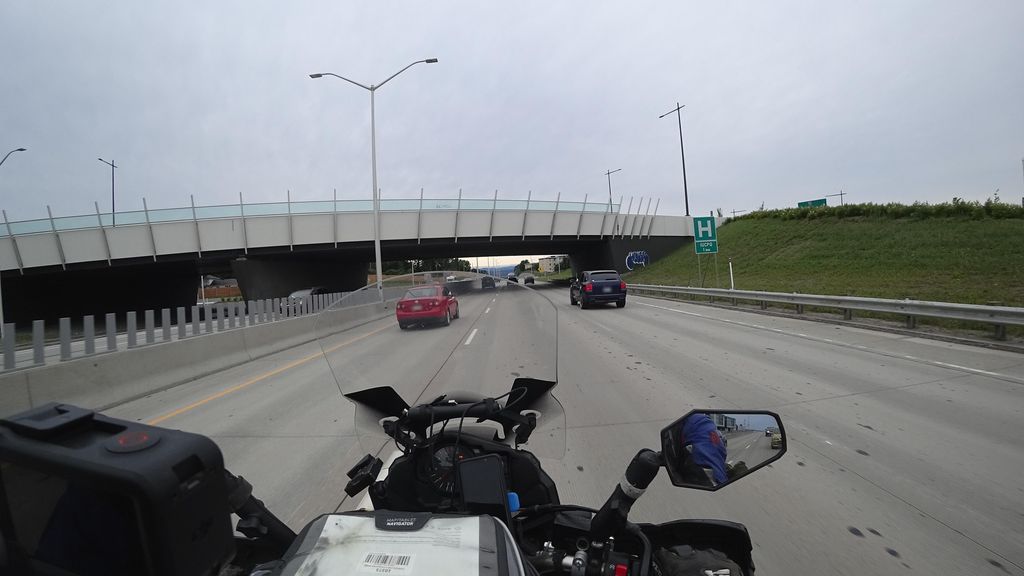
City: quebec_city